Question: I have a picturebox with a picture as a background (infact a map), and on it I am spawning rectangles. These rectangles are supposed to move by given points. The rectangle is moving with assigned speed, and after reaching (or getting close) to one of the points, it starts moving to the next one. My problem however is, the rectangle doesnt move directly to the given point, it is just proceeding to get close to only one of the coordinates, so there are situations where the Y coordinate of the rectangle, and the Y coordinate of the point are the same, but the rectangle is like 60 pixels of and wont move.
Below I am adding a picture as an example of the movement. Blue is expected route, red is the actual one. I have checked the coordinates like a hundred times, they are correct, the rectangle is just moving elsewhere. Note: this only happens at some of the points.

Here is the code I am using to count the movement of the rectangle relative to axis X and Y.
'''
public void Move_calculate(Graphics g)
{
if (points[passed].X == 0 || points[passed].Y == 0) // this happens when the rectangle reaches it final point - it stays where it is (working fine)
{
Redraw(g);
return;
}
speed = randomNumbers.Next(7, 13);
if (points[passed].X > x_coordinate && points[passed].Y > y_coordinate)
{
Bx = points[passed].X;
By = points[passed].Y;
distanceForAlfaX = Bx - x_coordinate; // x_coordinate is the x coordinate of the rectangle
distanceForAlfaY = By - y_coordinate;
if (distanceForAlfaX <= 20 || distanceForAlfaY <= 20) speed = 5; // slowing down when approaching the point
if (distanceForAlfaX + distanceForAlfaY <= 15) passed += 1;
alpha = (distanceForAlfaY / distanceForAlfaX); // tangent alpha
x_change = (int)(speed * (Math.Cos(alpha))); // get distance moved relative to axis X
y_change = (int)Math.Sqrt(((speed * speed) + (x_change * x_change))); // again distance for axis Y, using Pythagoras theorem
x_coordinate += x_change;
y_coordinate += y_change;
}
else if (points[passed].X > x_coordinate && points[passed].Y < y_coordinate)
{
Bx = points[passed].X;
By = points[passed].Y;
distanceForAlfaX = Bx - x_coordinate;
distanceForAlfaY = y_coordinate - By;
if (distanceForAlfaX <= 20 || distanceForAlfaY <= 20) speed = 5;
if (distanceForAlfaX + distanceForAlfaY <= 15) passed += 1;
alpha = (distanceForAlfaY / distanceForAlfaX);
x_change = (int)(speed * (Math.Cos(alpha)));
y_change = (int)Math.Sqrt(((speed * speed) + (x_change * x_change)));
x_coordinate += x_change;
y_coordinate -= y_change;
}
else if (points[passed].X < x_coordinate && points[passed].Y > y_coordinate)
{
Bx = points[passed].X;
By = points[passed].Y;
distanceForAlfaX = x_coordinate - Bx;
distanceForAlfaY = By - y_coordinate;
if (distanceForAlfaX <= 20 || distanceForAlfaY <= 20) speed = 5;
if (distanceForAlfaX+distanceForAlfaY <= 15) passed += 1;
alpha = (distanceForAlfaY / distanceForAlfaX);
x_change = (int)(speed * (Math.Cos(alpha)));
y_change = (int)Math.Sqrt(((speed * speed) + (x_change * x_change)));
x_coordinate -= x_change;
y_coordinate += y_change;
}
else if (points[passed].X < x_coordinate && points[passed].Y < y_coordinate)
{
Bx = points[passed].X;
By = points[passed].Y;
distanceForAlfaX = x_coordinate - Bx;
distanceForAlfaY = y_coordinate - By;
if (distanceForAlfaX <= 20 || distanceForAlfaY <= 20) speed = 5;
if (distanceForAlfaX + distanceForAlfaY <= 15) passed += 1;
alpha = (distanceForAlfaY / distanceForAlfaX);
x_change = (int)(speed * (Math.Cos(alpha)));
y_change = (int)Math.Sqrt(((speed * speed) + (x_change * x_change)));
x_coordinate -= x_change;
y_coordinate -= y_change;
}
else
{
MessageBox.Show("Something went wrong"); // just notify me that it isnt working again..
}
Pen p = new Pen(Color.Turquoise, 2);
r = new Rectangle(x_coordinate, y_coordinate, 5, 5); // redraw the rectangle
g.DrawRectangle(p, r);
p.Dispose();
}
'''
I have no idea why this is happening, could anyone help with this?
P.S.
There is absolutely no need for the movement to be smooth, the positions of rectangles will be updated once per two seconds using a Timer. For now it is temporarily set to a button.
EDIT:
Here is the foreach code. The labels are just the coordinates shown next to the PictureBox
'''
foreach (aircraft acft in aircrafts) // aircraft is an array aircrafts[]
{
label2.Text = "xp" + acft.points[acft.passed].X;
label3.Text = "yp" + acft.points[acft.passed].Y;
label4.Text = acft.passed.ToString();
label5.Text = "y" + acft.y_coordinate.ToString();
//MessageBox.Show(acft.points[0].X.ToString());
acft.Move_calculate(e.Graphics);
spawn = string.Empty;
}
'''
EDIT2: All variables in 'aircraft' class
'''
public string callsign;
public int speed;
public double heading;
public bool moving = false;
public Point[] points;
public double alpha;
public int x_change;
public int y_change;
public int x_coordinate;
public int y_coordinate;
public int Bx;
public int By;
public double distanceForAlfaX;
public double distanceForAlfaY;
public int passed = 0;
public Rectangle r;
'''
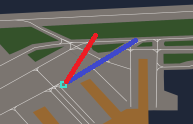
Answer: I guess, there's a math mistake in
'''
y_change = (int)Math.Sqrt(((speed * speed) + (x_change * x_change)));
'''
Moreover...
'''
// again distance for axis Y, using Pythagoras theorem
'''
Let Mr.Pythagoras be, I would rather use the same as for X axis
'''
y_change = (int)(speed * (Math.Sin(alpha)));
'''